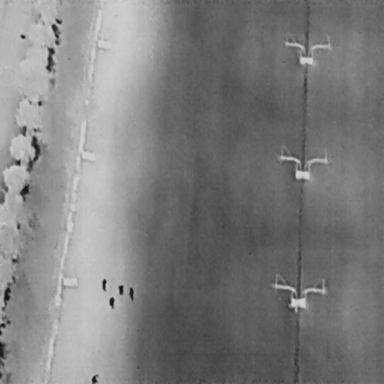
There are five People in the infrared image.